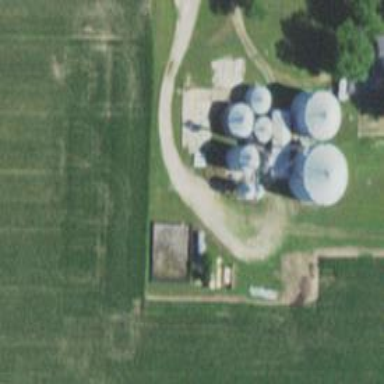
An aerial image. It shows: Silo.